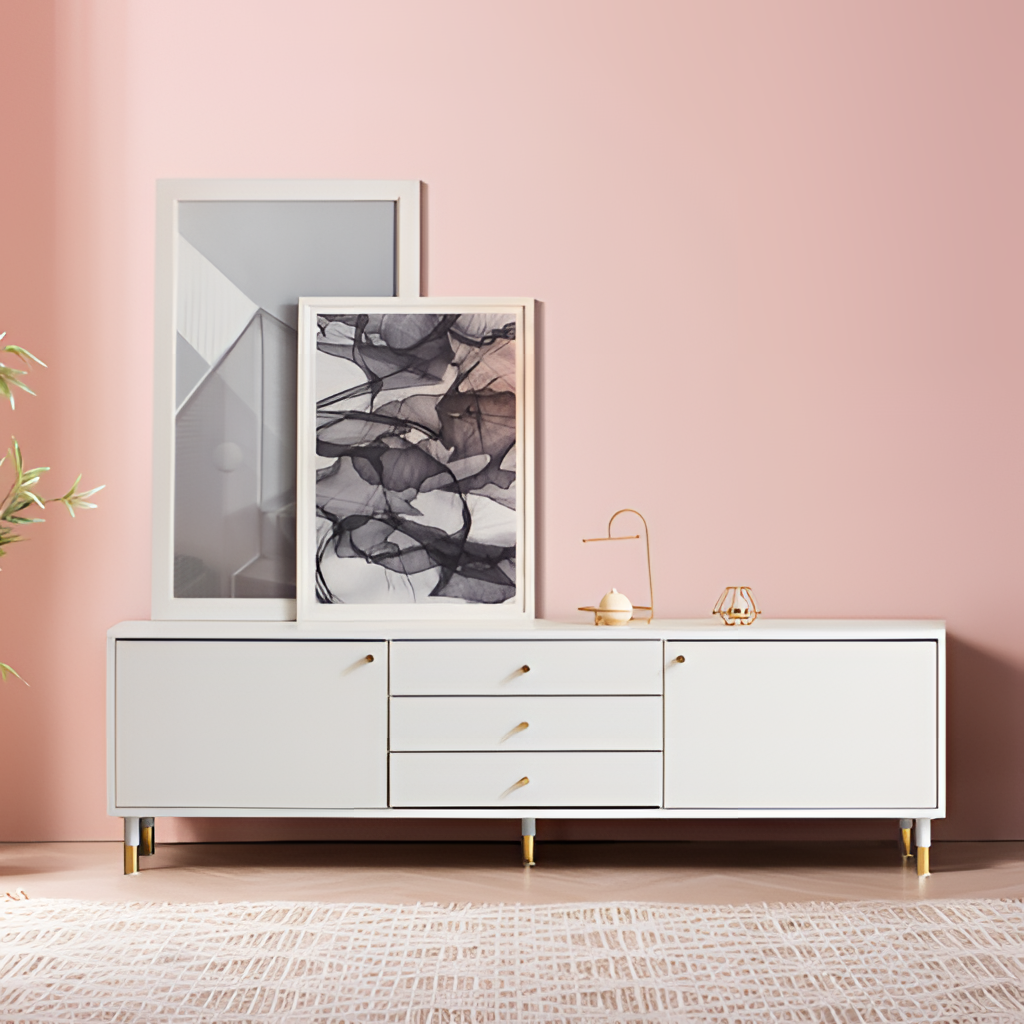
wood sideboard, living room, wood flooring, with solid pattern, contemporary, pink paint wallpaper, with solid pattern